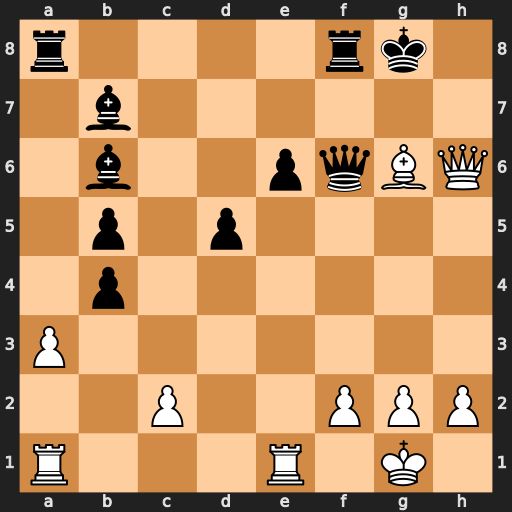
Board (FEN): r4rk1/1b6/1b2pqBQ/1p1p4/1p6/P7/2P2PPP/R3R1K1
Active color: w
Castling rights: -
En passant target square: -
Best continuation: Qh7#